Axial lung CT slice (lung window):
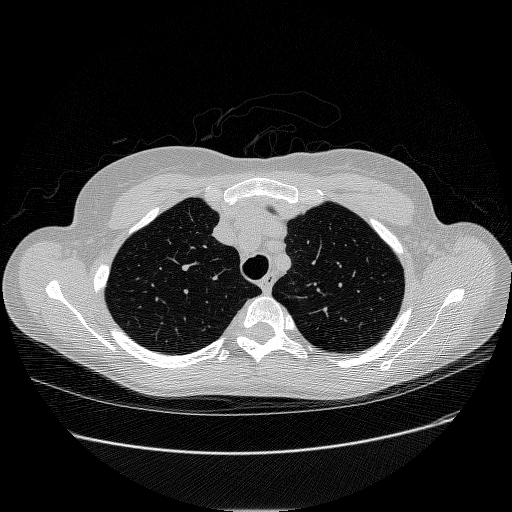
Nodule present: yes
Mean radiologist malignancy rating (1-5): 4